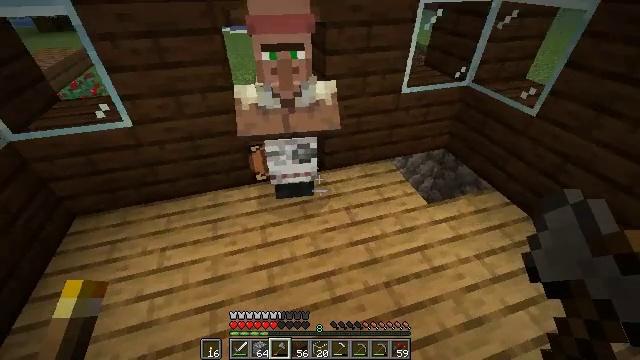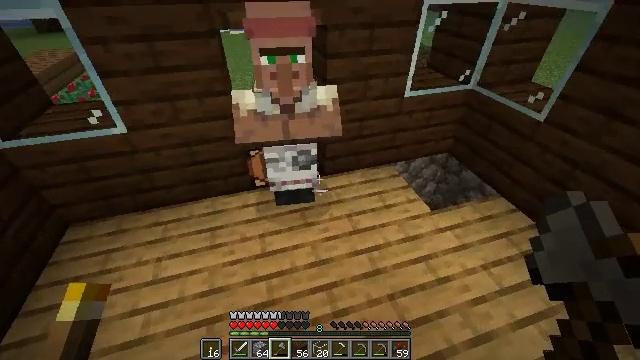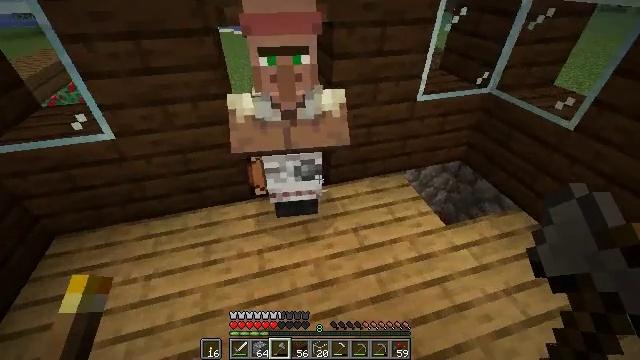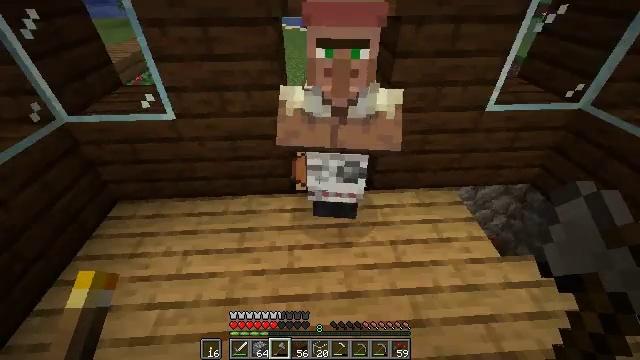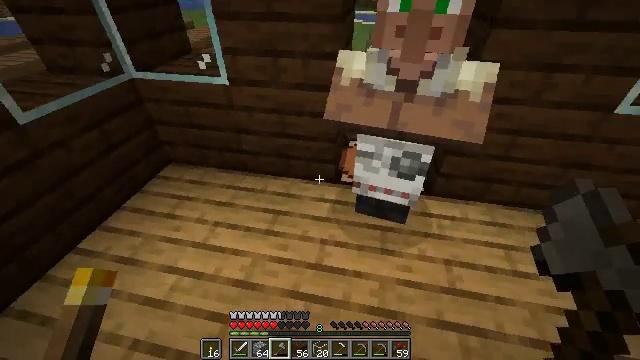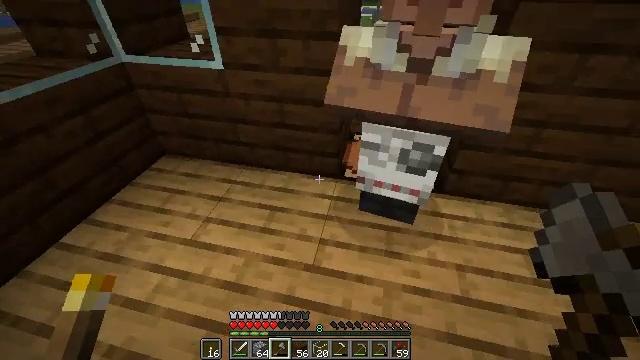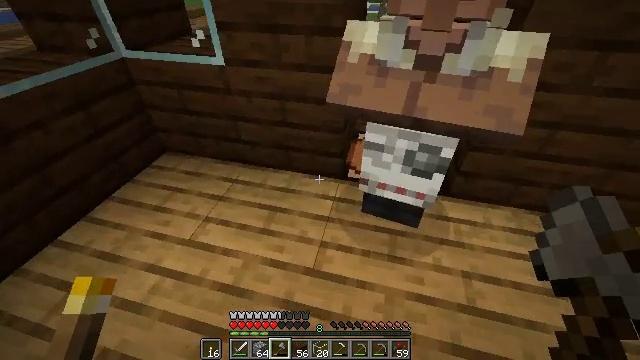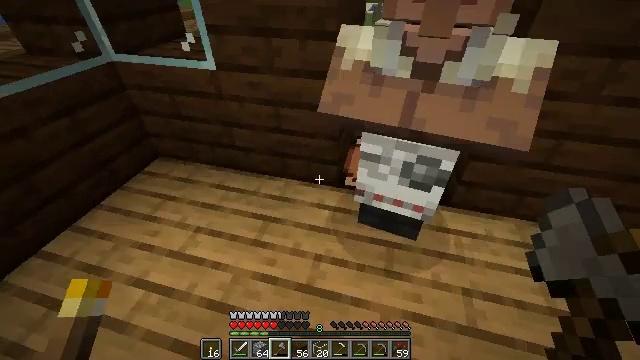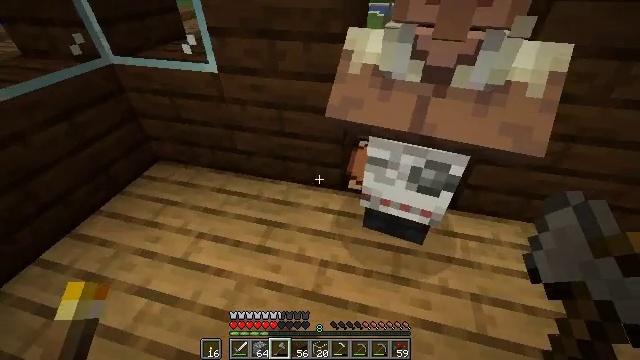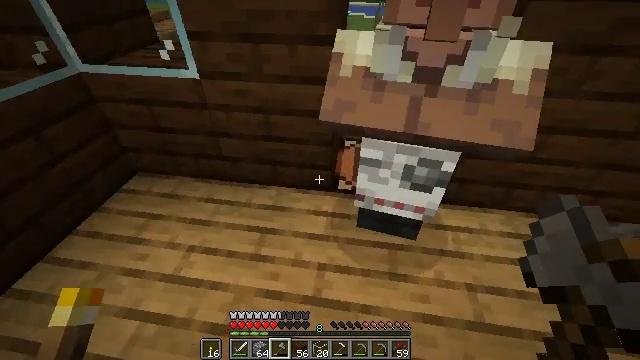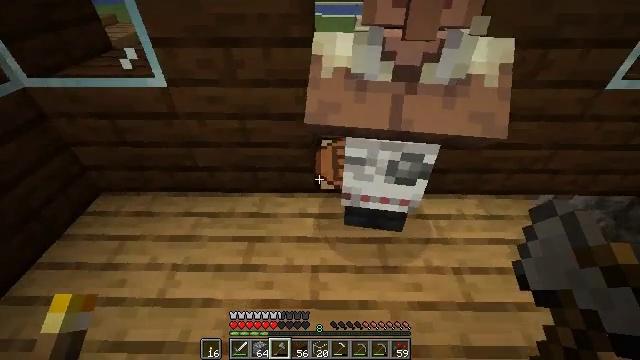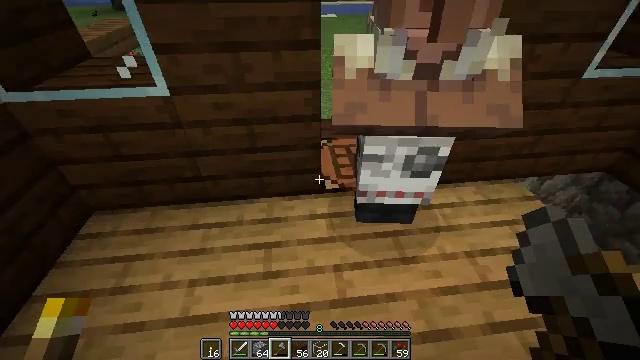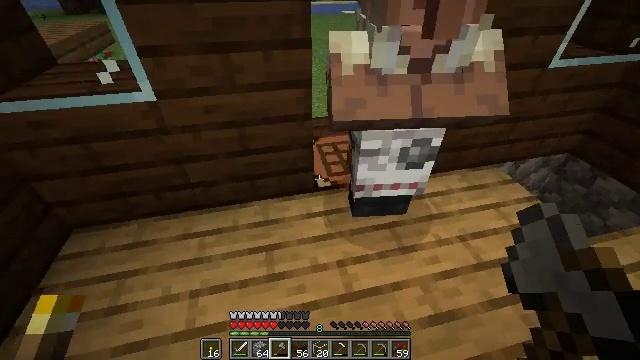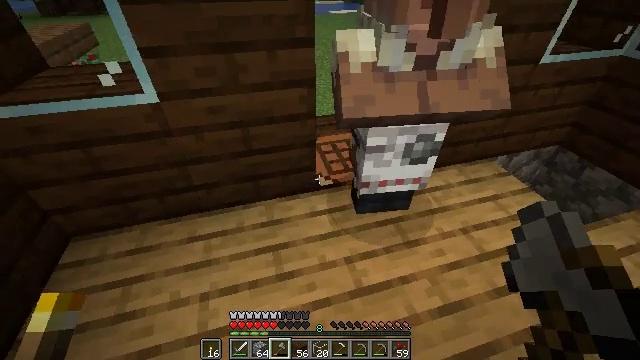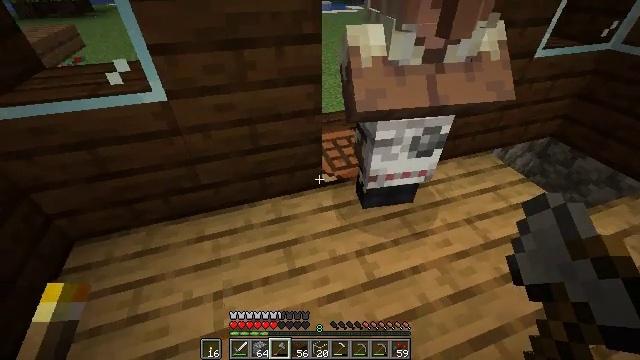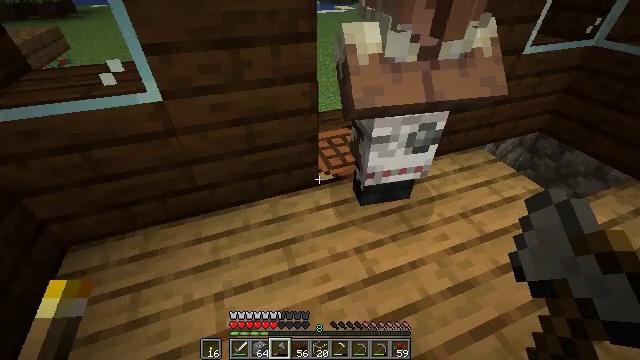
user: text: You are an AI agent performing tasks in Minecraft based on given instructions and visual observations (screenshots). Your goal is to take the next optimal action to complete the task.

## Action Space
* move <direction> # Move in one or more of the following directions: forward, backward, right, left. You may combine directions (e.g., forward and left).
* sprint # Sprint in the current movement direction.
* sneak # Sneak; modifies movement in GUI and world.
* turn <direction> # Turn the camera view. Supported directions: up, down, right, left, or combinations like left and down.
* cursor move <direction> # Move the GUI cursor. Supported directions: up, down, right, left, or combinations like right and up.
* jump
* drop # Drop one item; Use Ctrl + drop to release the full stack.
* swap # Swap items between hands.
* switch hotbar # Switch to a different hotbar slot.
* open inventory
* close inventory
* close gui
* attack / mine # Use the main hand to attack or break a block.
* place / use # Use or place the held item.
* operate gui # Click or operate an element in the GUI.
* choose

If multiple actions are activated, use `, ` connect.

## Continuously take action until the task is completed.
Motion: motion action
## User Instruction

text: Arrange cobblestone in the crafting grid to create a cobblestone slab.
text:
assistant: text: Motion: move forward
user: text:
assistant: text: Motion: move forward, turn left
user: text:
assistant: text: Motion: move forward, turn left
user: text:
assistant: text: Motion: move forward, turn left
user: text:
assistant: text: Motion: turn left
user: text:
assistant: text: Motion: turn left
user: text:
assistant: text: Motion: no_op
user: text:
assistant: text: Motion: move left
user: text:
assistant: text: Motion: move left, turn right
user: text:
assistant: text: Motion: move left, turn right
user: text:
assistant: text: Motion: move left, turn right
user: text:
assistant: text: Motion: move left, turn right
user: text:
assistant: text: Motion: turn right
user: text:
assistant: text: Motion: turn right
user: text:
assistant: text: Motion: turn right
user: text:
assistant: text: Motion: no_op
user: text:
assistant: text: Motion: no_op
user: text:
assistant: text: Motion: no_op
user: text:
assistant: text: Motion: no_op
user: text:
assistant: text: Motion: turn right
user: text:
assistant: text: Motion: no_op
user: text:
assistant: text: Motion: no_op
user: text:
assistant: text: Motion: no_op
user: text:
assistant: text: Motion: no_op
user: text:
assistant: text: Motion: no_op
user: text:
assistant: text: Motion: no_op
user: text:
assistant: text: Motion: use / place
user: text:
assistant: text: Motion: use / place
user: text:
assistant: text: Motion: use / place
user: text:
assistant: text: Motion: use / place